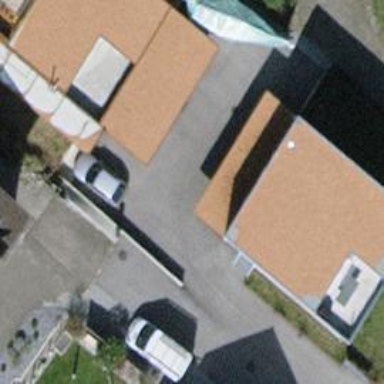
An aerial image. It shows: Garage building.